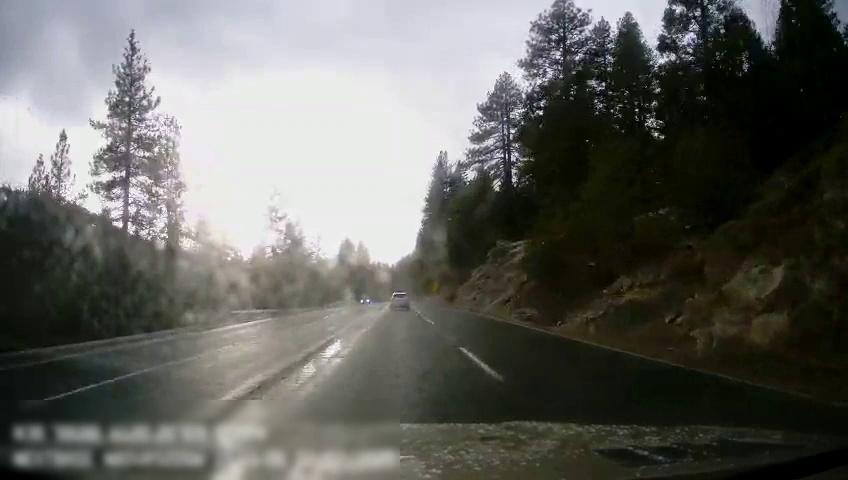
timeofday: Day
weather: Sunny
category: Drivable Space
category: Vehicles | Car
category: Vehicles | SUV
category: Lanes | Current Lane
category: Lanes | Alternate Lane
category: Lanes | Opposite Lane
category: Lanes | Opposite Lane
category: Traffic | Signs